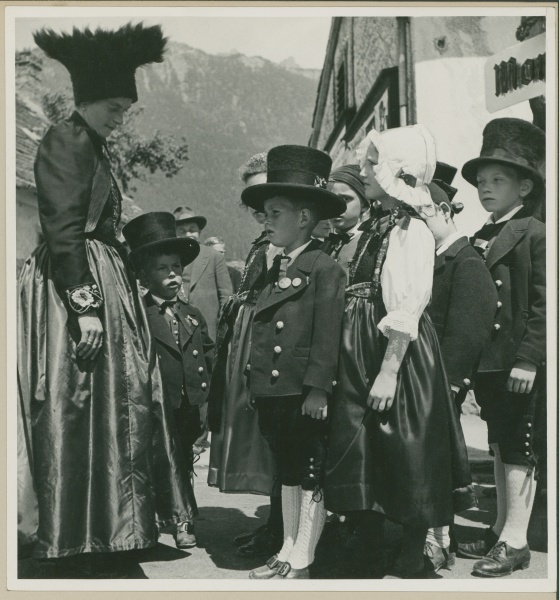
Institution: Österreichisches Museum für Volkskunde Wien
Schlagwörter: berg, himmel, mann, schatten, mädchen, blumen, frau, hut, hüte, kleid, schmuck, schwarz, weiss, dach, dame, gebäude, haus, fest, haube, rock, schleife, zylinder, alt, anzug, hose, jacke, bluse, präsentation, häuser, adel, familie, zilinder, seide, kinder, fell, kopfbedeckung, schürze, fassade, ort, lehrerin, schuhe, schule, jungen, heiß, berge, gebirge, dorf, ausflug, aufrecht, deutsch, knöpfe, fein, jackett, foto, fotografie, strümpfe, bergdorf, eng, schild, alpen, schle, schwarzweiß, photo, tracht, feiertag, mittelalter, strenge, trachten, kniebundhose, wien, lederhose, festzug, dirndl, glück, tradition, schnallen, alpin, klasse, verwirrung, volkstum, kindergarten, feste, volksfest, brauchtum, janker, verkleidet, schwarzwald, erziehung, aufstellung, kultur, respekt, autorität, chef, festtracht, baus, viele kinder, komischer hut, geschlechterrollen, kopfbedecdkung, rollenmodell, frau lehrerin, schwer behütet, demotivierte kinder, müde kinder, dormdö, haferln, bedauernswert, eine alte frau, alter kleidung, respeckt, beyern, sxhwarzweiss, ämrel